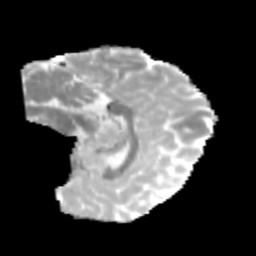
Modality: MD
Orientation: sagittal
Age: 11
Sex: female
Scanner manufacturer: siemens
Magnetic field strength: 3 T
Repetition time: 3.8 s
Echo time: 0.07 s